高一 · 算术
如图所示的程序框图, 若输入的 $\mathrm{a}, \mathrm{k}$ 分别为 89,2 , 则输出的余数为 ( )
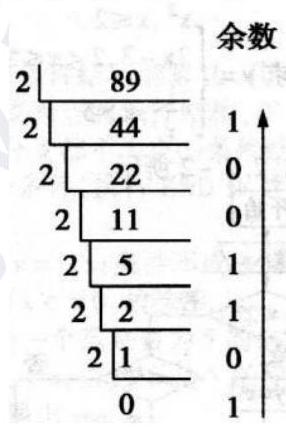
A. $1011001_{(2)}$
B. $1101001_{(2)}$
C. $1110010_{(2)}$
D. $1011010_{(2)}$
答案: A
解析: 该程序框图的功能是将十进制数 $\mathrm{a}$ 化为 $\mathrm{k}$ 进制数, 除法算式如图所示,

将所得到的余数, 从下往上排列可得 $89=1011001_{(2)}$, 故选 $\mathrm{A}$ 。